Question: How would you draw a line connector between two shapes, such that the line draws with the proper angles and move along with any movement of the shapes?
Something like this:

I imagine a UIBezier Curve is what I need, but any tutorials or help in getting started would be appreciated.
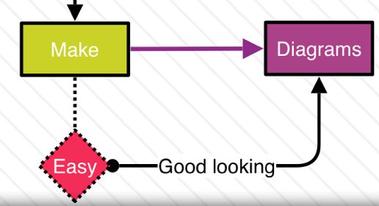
Answer: I think <URL> is the right way to go, so you should definitely read up on it. I wrote a quick example for making a path there are many more options I'm not using.
Drawing the paths is not the difficult part. somehow, it depends greatly on how you store the boxes but a relational database feels like the right solution. Given these objects and connections, you'll generate paths in drawrect for one of your views.
'''
- (void)drawRect:(CGRect)rect {
// say we already created a "Make" box
UIBoxThing *make = ...
// and here we already created a "Diagrams" box
UIBoxThing *diagrams = ...
[[UIColor blackColor] setStroke];
// since we know Diagrams and Make are connected (via some other data), we must draw an arrow between them
UIBezierPath *path = [[UIBezierPath alloc] init];
path.lineWidth = 2;
// the midpoint of the right side of our first box
CGPoint start = CGPointMake(make.frame.origin.x+make.frame.size.width, make.frame.origin.y+(make.frame.size.height/2));
[path moveToPoint:start];
// the midpoint of the left size of our second box
CGPoint end = CGPointMake(diagram.frame.origin.x, diagram.frame.origin.y+(diagram.frame.size.height/2));
[path addLineToPoint:end];
[path stroke];
}
'''
This would be complimented with code that can tell if boxes are to the right of one another or the left, and you can bend the line with addCurveToPoint: or a number of other methods on UIBezierPath. Most of the path stuff is depending on your style, there's no one correct style to connect two points.